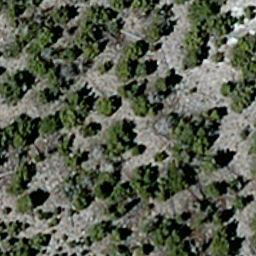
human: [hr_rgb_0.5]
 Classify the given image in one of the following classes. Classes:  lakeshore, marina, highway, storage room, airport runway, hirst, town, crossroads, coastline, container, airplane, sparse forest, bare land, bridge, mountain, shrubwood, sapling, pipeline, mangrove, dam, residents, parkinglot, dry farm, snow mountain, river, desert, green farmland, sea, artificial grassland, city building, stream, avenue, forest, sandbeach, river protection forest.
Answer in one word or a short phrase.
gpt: sparse forest